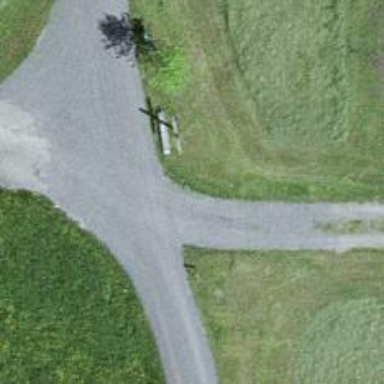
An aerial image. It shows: Brown bench.